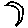
Label: moon